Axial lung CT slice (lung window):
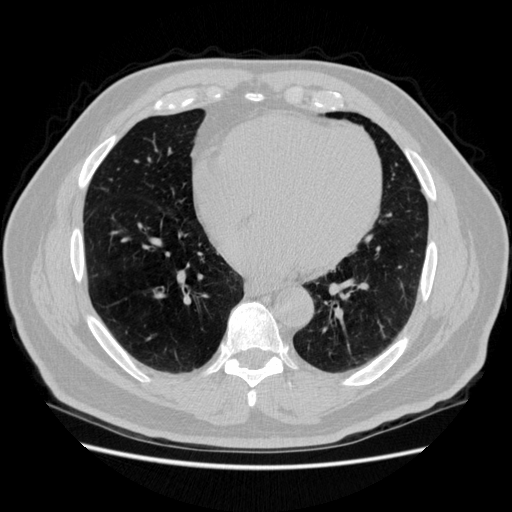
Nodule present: no